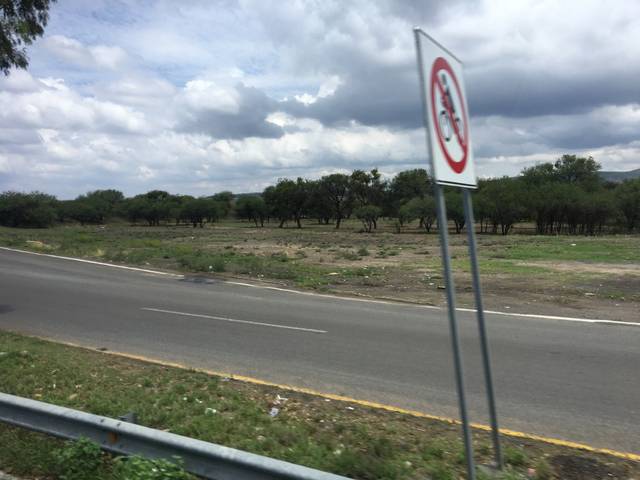
Region: Mexico
Coordinates: 20.955, -101.373